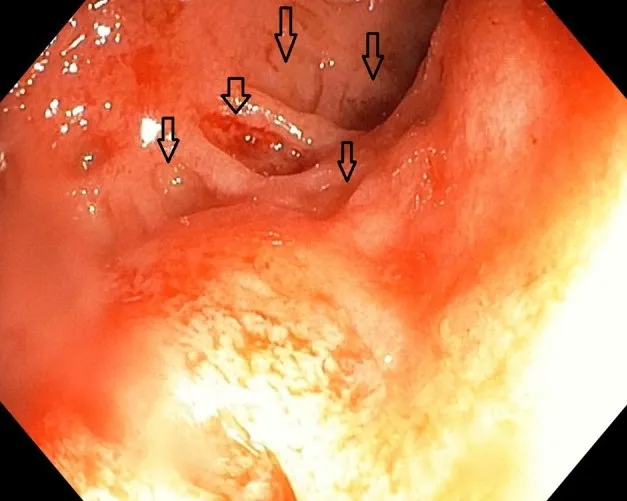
Aspect of the colon after 6 weeks.
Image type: endoscopy (gi_endoscopy)